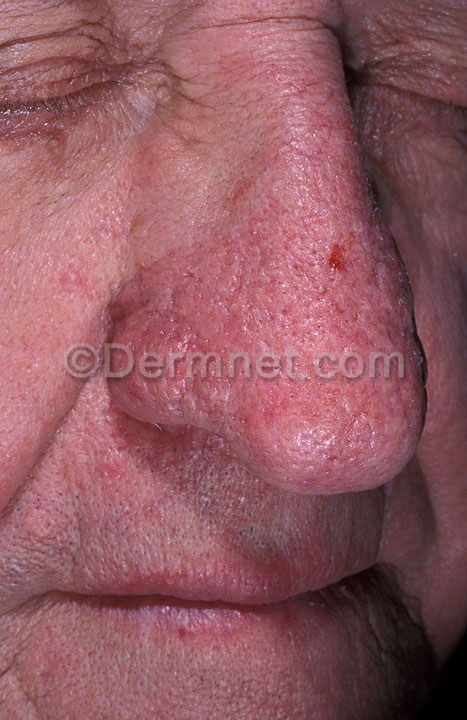
Disease: Acne and Rosacea Photos